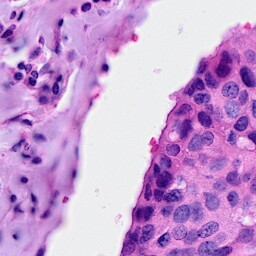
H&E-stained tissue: Breast